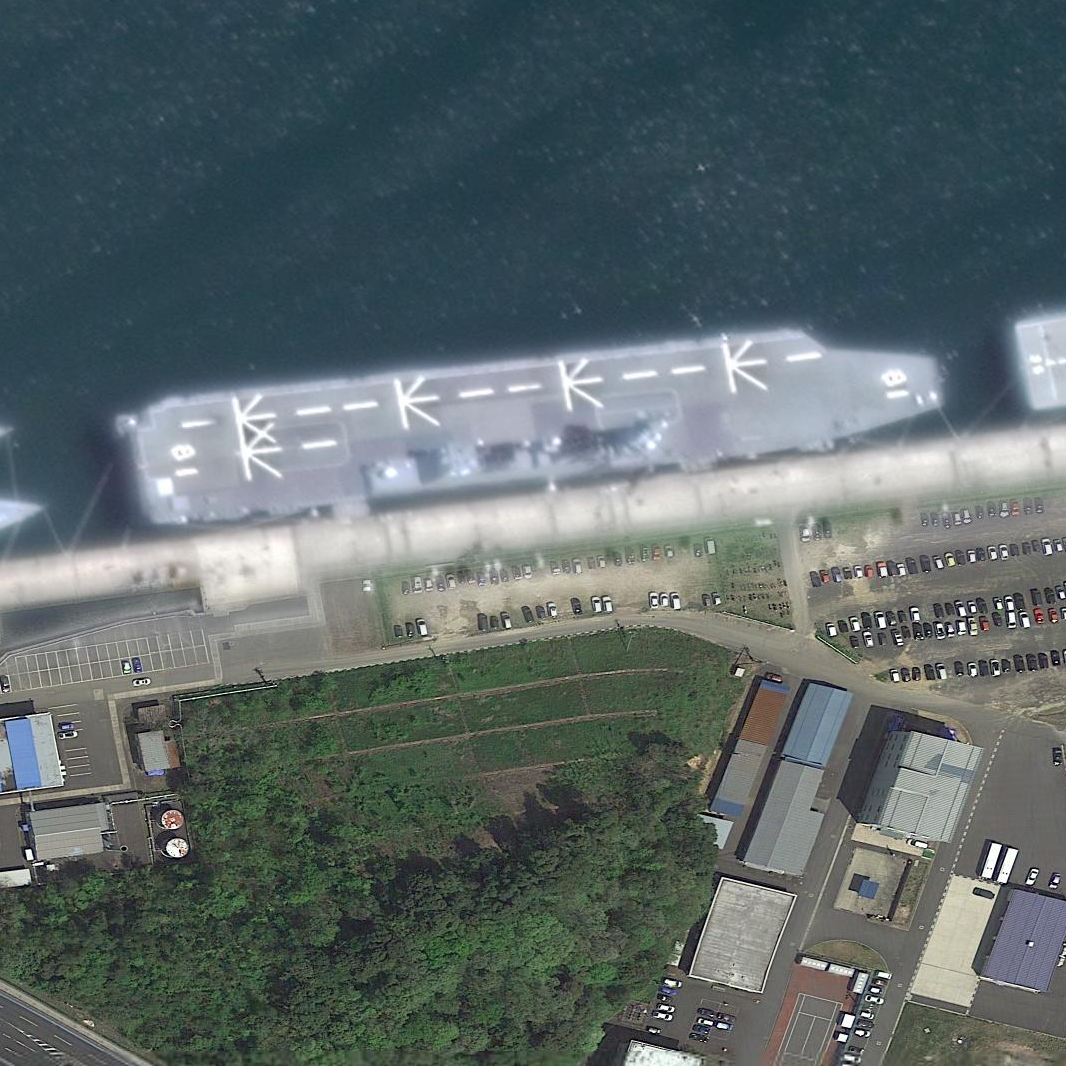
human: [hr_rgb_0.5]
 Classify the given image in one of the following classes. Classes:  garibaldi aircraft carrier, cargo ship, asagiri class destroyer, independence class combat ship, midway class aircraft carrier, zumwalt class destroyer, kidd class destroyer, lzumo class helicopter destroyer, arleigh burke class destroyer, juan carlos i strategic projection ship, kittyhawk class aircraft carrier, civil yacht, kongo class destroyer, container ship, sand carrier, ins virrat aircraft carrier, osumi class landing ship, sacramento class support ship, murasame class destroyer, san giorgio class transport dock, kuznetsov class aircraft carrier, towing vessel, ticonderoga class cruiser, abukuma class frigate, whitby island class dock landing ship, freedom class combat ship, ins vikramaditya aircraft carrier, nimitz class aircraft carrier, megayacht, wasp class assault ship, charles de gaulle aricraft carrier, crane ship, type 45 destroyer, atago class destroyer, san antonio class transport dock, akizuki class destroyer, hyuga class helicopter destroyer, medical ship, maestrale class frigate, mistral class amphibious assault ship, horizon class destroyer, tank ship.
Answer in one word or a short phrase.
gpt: Hyuga class helicopter destroyer